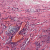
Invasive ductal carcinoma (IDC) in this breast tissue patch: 1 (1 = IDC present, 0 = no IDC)